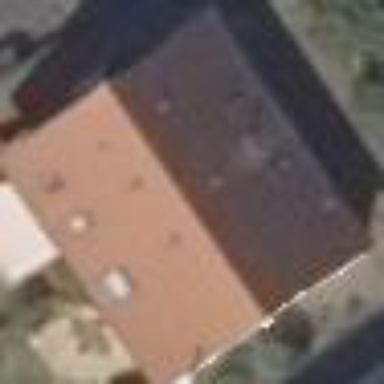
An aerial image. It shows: Detached building with gabled roof.